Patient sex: M
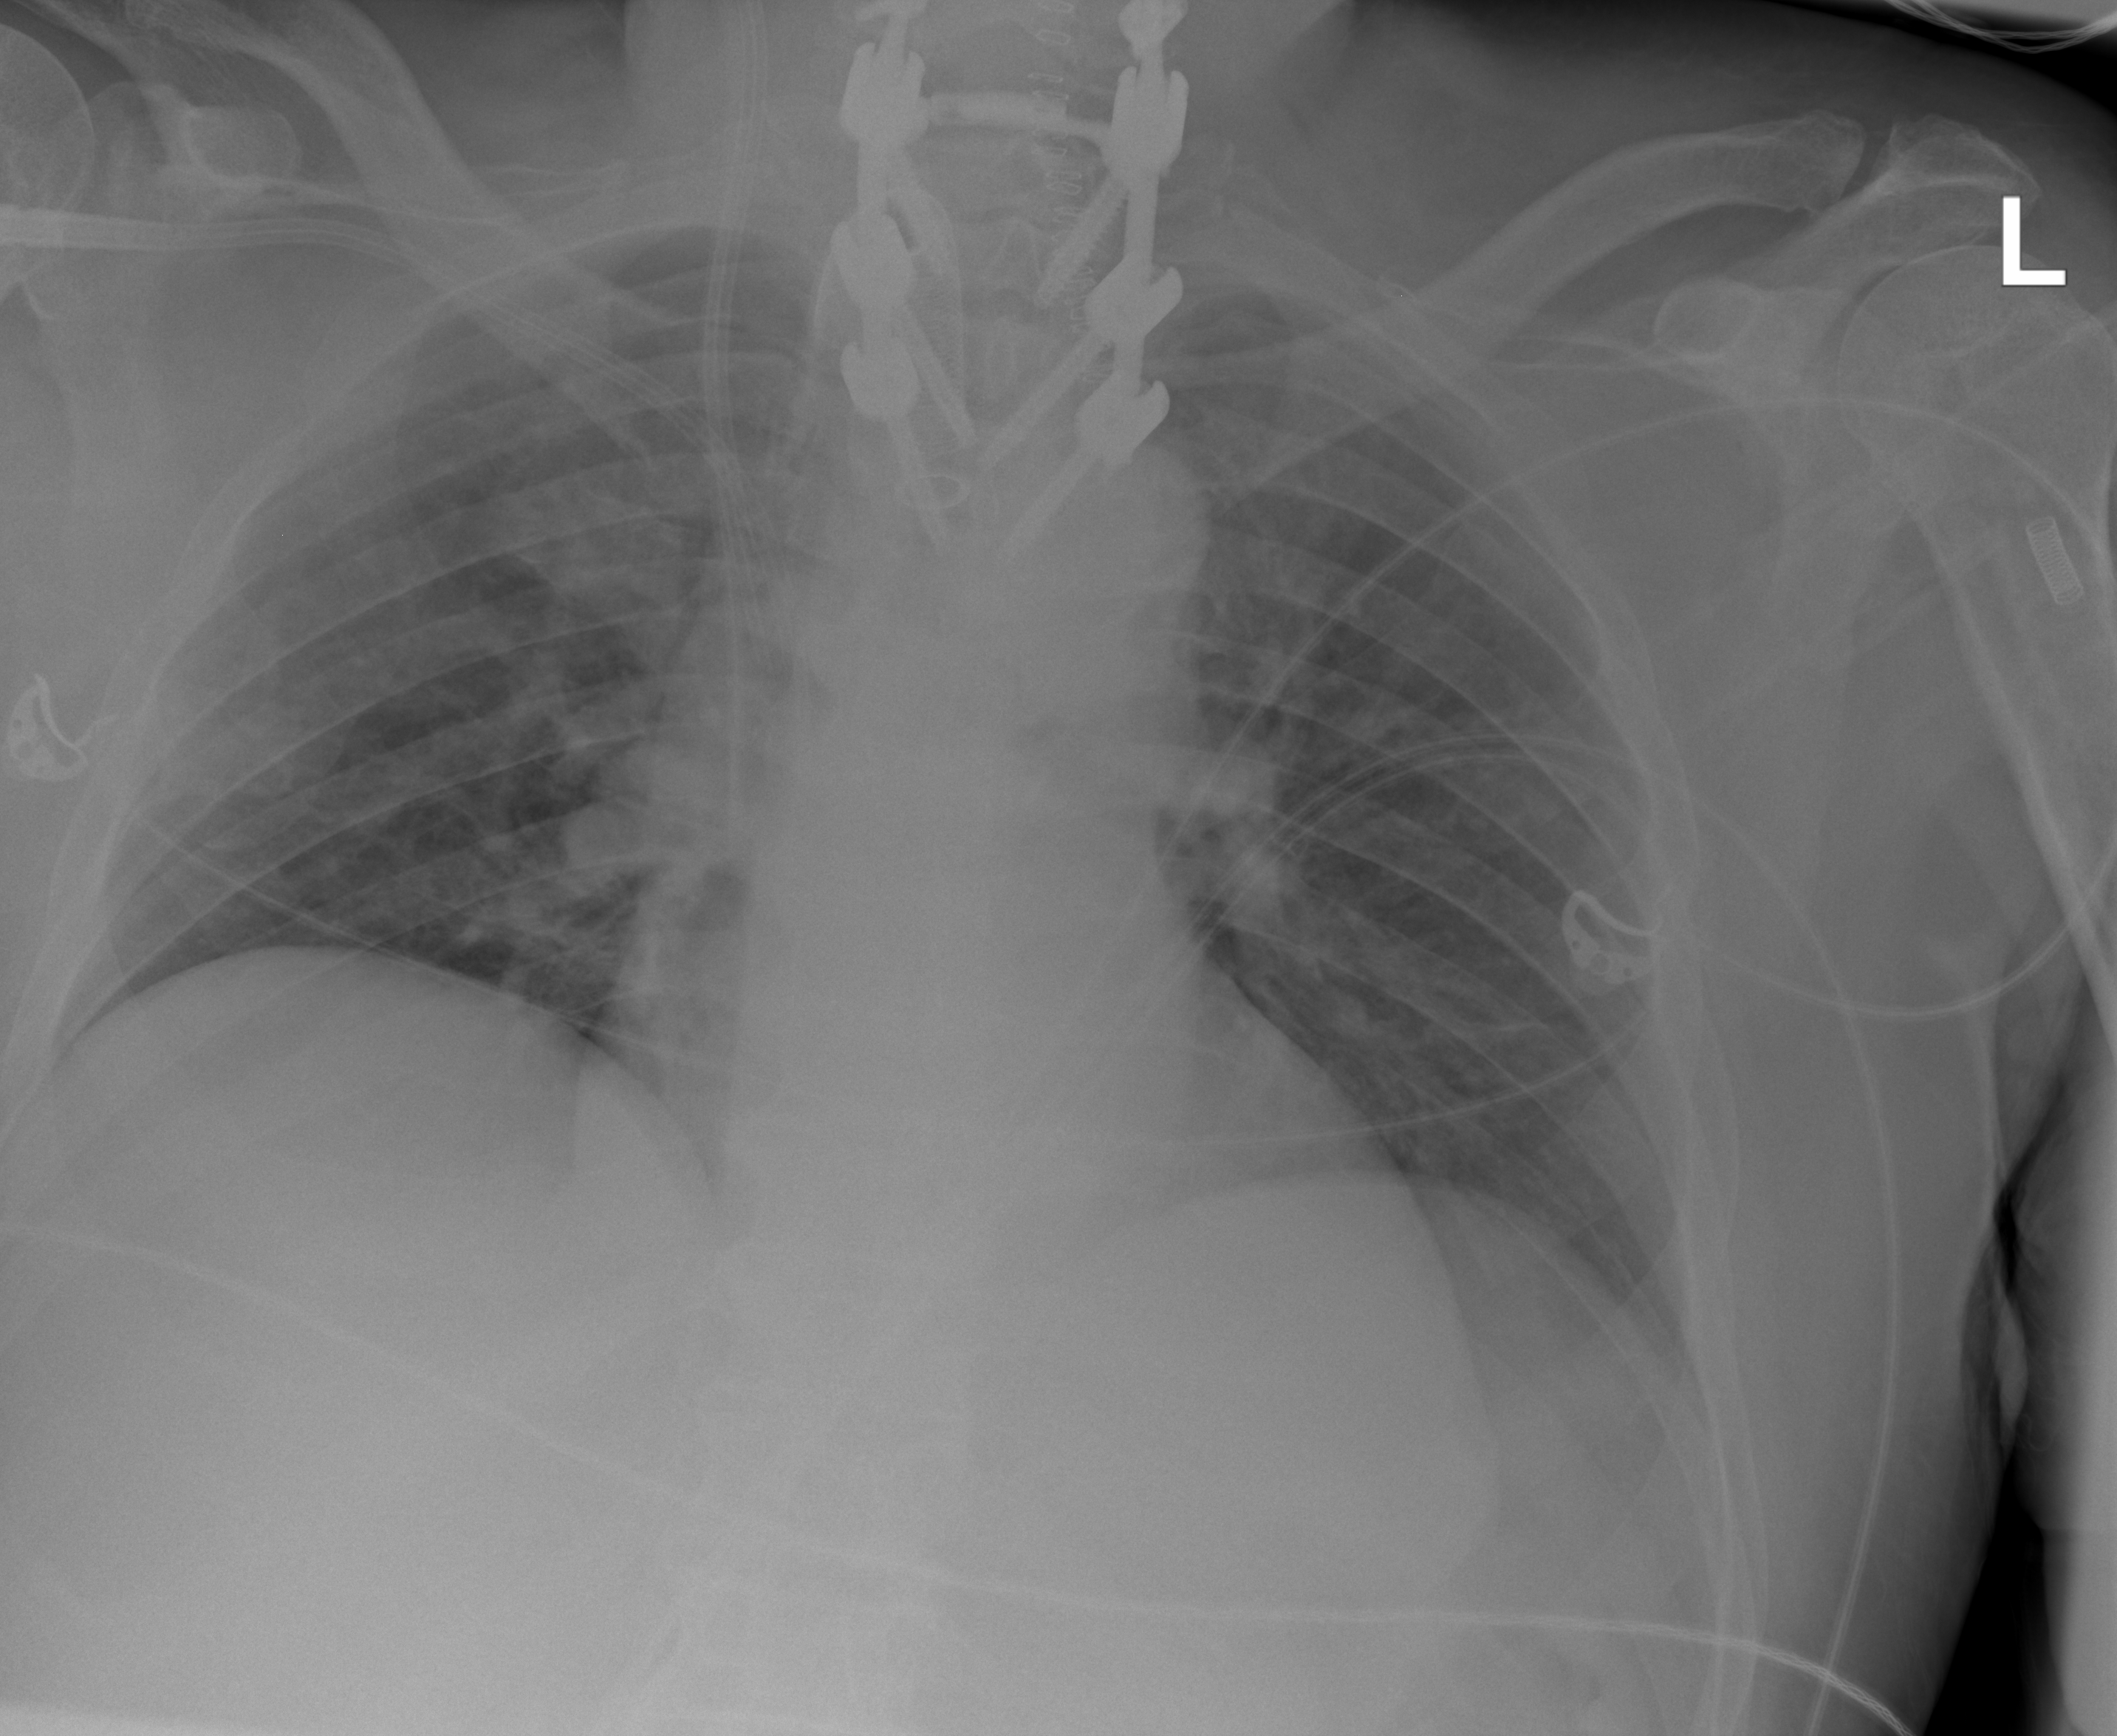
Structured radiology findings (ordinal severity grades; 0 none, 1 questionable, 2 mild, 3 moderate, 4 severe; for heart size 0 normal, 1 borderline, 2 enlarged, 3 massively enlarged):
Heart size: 1
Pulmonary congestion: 0
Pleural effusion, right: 0
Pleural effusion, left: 0
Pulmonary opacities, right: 0
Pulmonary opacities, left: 0
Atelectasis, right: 2
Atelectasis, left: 0